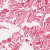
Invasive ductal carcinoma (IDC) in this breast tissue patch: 0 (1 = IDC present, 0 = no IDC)